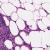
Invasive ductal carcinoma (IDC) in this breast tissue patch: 1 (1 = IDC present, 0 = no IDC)